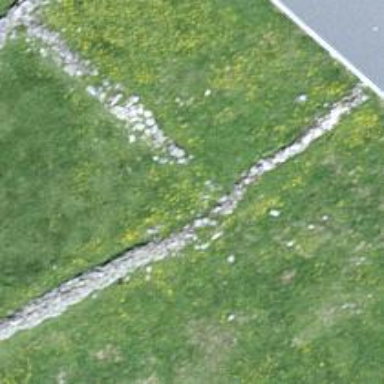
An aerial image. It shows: Wall barrier.